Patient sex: M
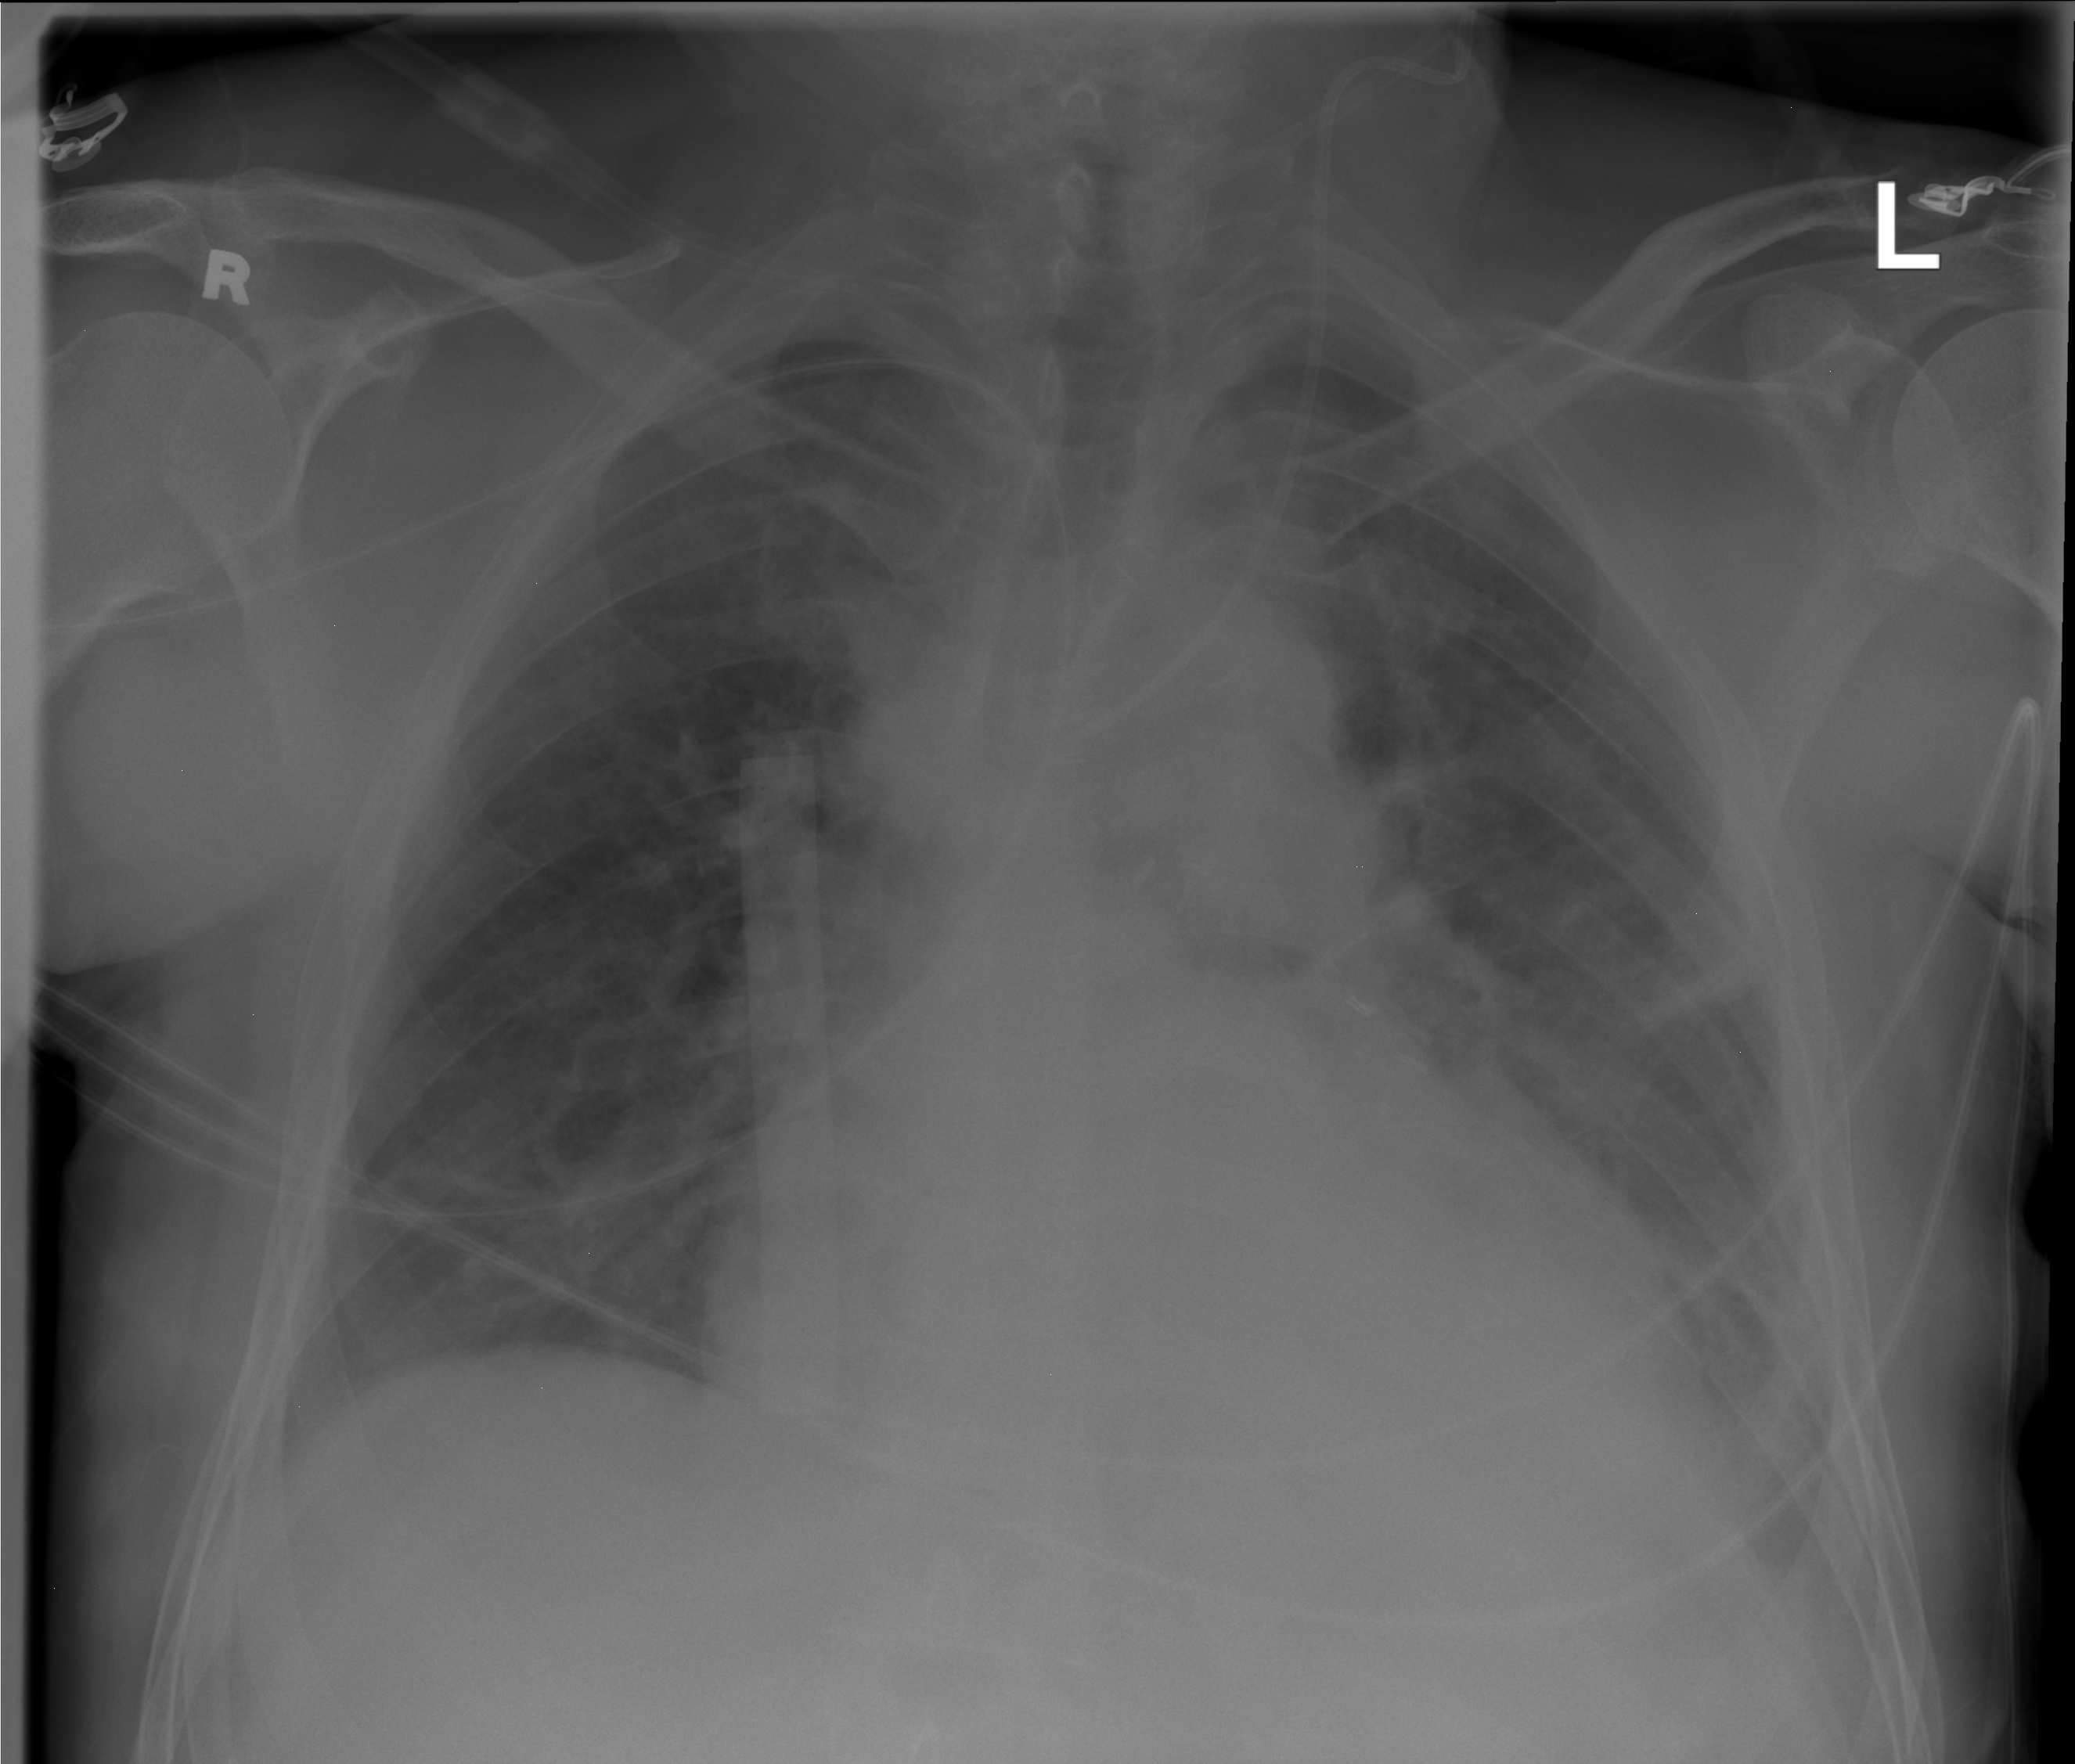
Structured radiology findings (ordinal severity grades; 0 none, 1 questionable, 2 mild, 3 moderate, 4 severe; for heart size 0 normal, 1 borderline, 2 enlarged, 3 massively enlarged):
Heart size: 2
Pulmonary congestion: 2
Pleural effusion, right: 0
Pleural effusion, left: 2
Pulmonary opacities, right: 0
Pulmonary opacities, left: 1
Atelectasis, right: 1
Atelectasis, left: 2